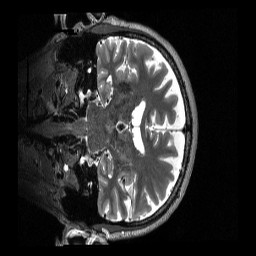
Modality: T2w
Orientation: coronal
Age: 78
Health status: healthy
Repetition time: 3.2 s
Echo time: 0.563 s